Interaction volume radius: 5 \u00c5
Interaction volume height: 20 \u00c5
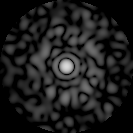
Disorder parameter: 0.8721